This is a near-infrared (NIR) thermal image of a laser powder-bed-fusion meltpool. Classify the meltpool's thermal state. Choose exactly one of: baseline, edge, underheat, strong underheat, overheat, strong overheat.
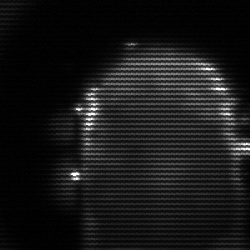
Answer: baseline